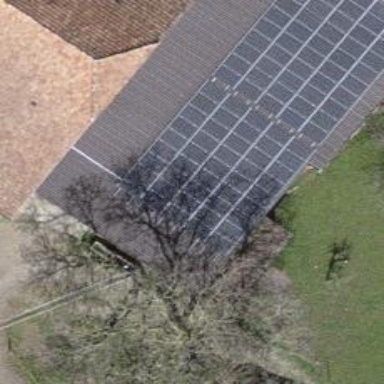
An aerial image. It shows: Solar power generator using photovoltaic method with solar photovoltaic panel types.